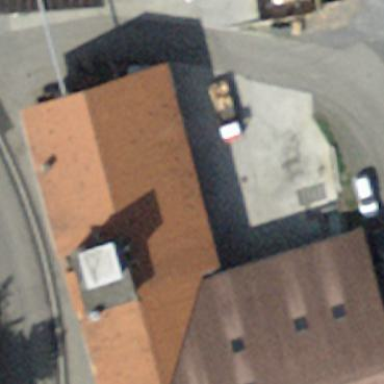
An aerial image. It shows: Warehouse building.